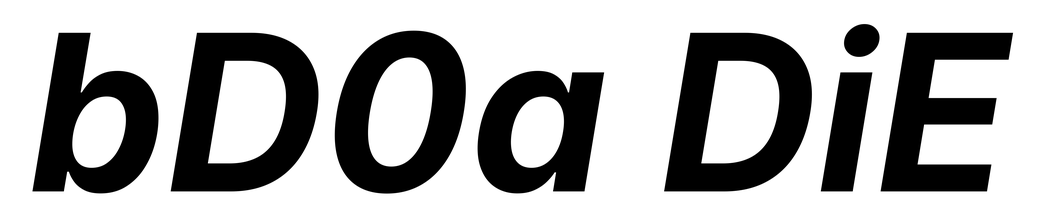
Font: Inter-Italic_Bold_Italic